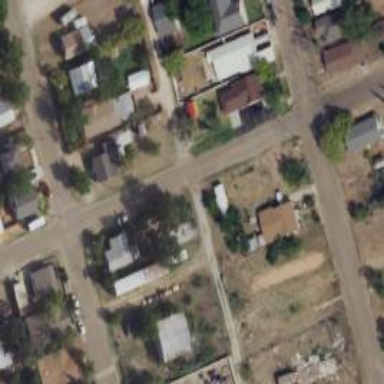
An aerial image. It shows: Alleyway designated as service road.